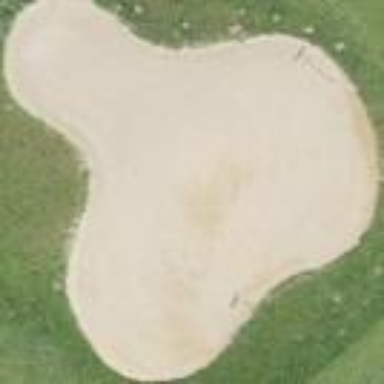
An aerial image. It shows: Sandy area is golf bunker.